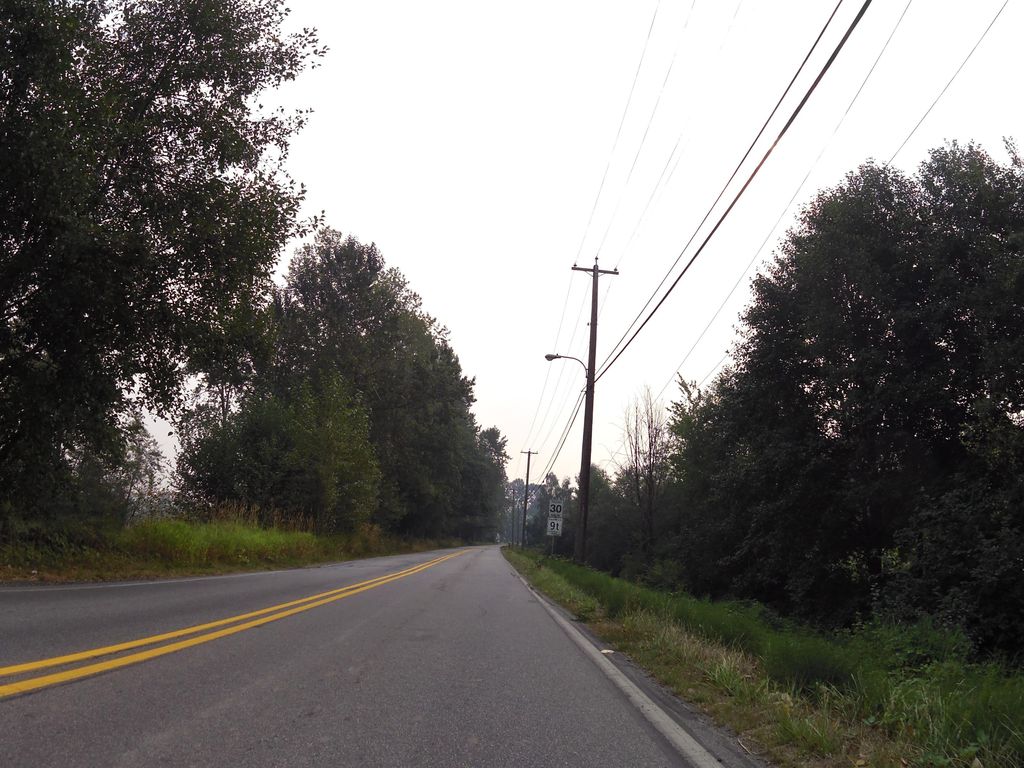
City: vancouver